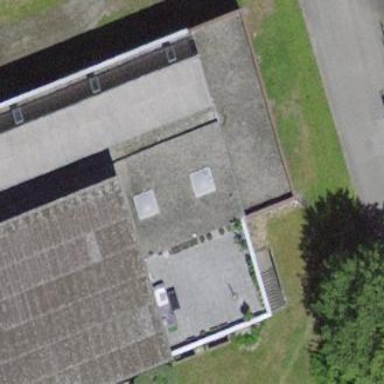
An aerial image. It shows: Industrial building.